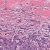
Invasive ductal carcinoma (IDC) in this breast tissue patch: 1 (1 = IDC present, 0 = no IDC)